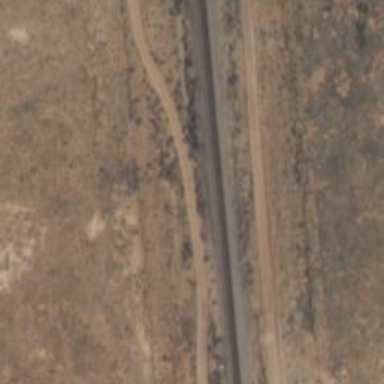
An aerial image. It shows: Railway track.